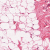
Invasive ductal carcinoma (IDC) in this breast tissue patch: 0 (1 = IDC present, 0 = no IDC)